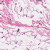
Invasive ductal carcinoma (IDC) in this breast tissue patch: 0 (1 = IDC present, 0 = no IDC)